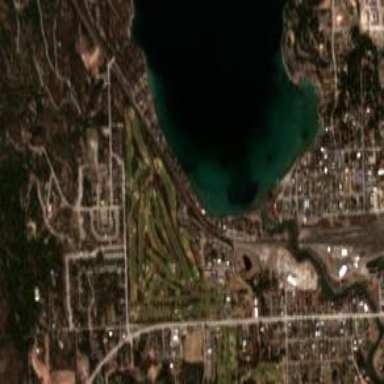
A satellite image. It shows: Golf course.